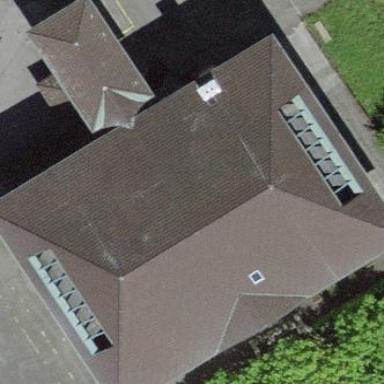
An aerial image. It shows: School building with hipped roof.